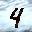
Label: 4